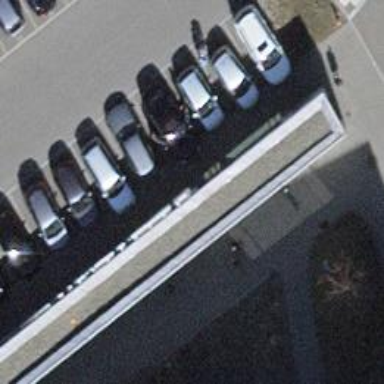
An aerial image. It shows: Motorcycle parking area.